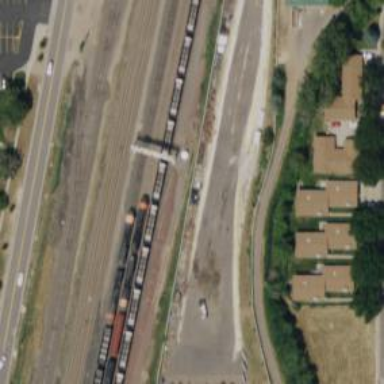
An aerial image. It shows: Railway signal.